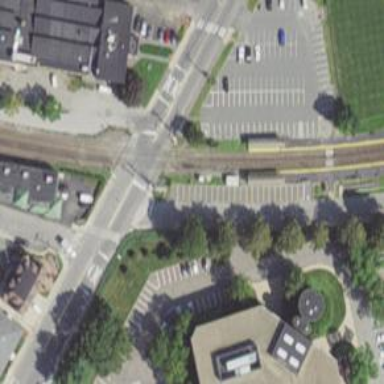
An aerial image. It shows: Crossing for the railway.